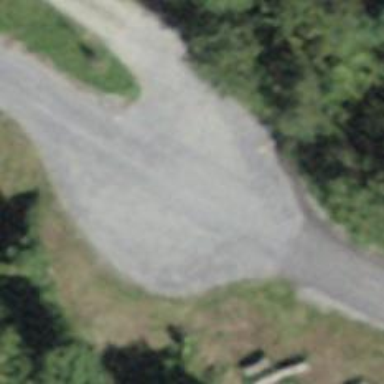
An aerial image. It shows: Turning circle on the road.